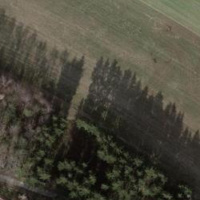
EUNIS habitat code: 52
Species observed at this site:
Campanula trachelium